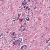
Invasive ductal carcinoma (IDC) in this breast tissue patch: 1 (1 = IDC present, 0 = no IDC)